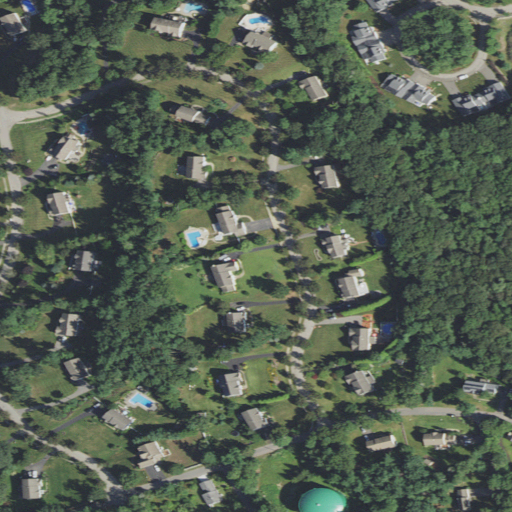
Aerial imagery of mountain in Massachusetts named Telegraph Hill containing low intensity development, medium intensity development, open development, mixed forest, high intensity development, and deciduous forest